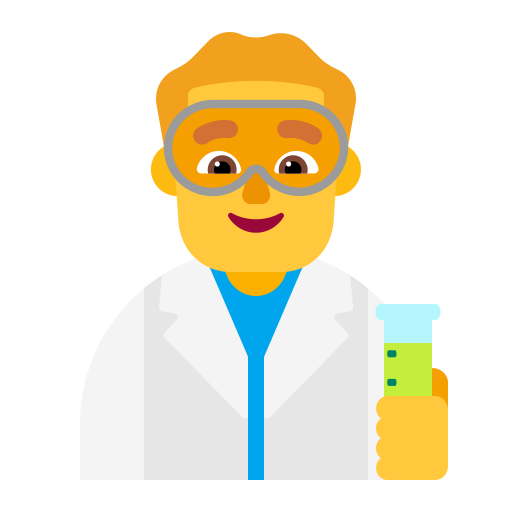
man scientist flat default